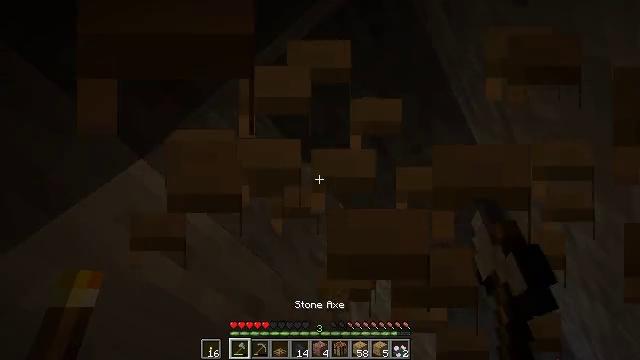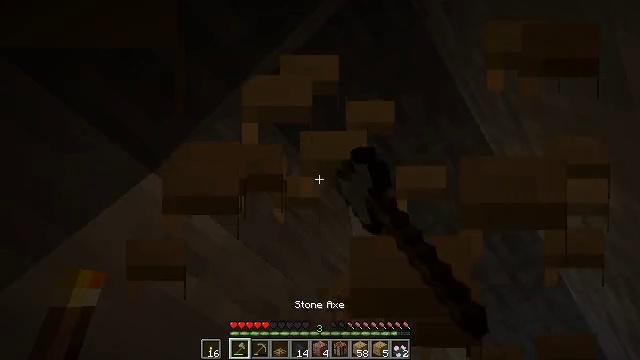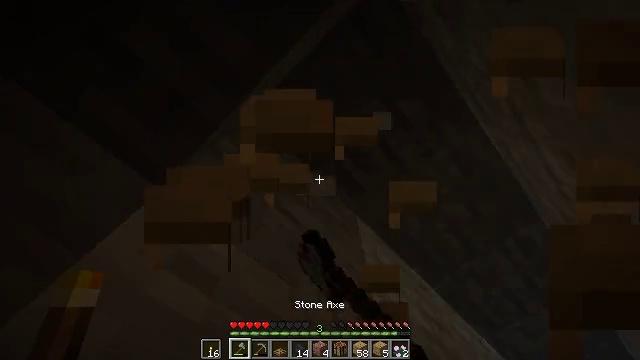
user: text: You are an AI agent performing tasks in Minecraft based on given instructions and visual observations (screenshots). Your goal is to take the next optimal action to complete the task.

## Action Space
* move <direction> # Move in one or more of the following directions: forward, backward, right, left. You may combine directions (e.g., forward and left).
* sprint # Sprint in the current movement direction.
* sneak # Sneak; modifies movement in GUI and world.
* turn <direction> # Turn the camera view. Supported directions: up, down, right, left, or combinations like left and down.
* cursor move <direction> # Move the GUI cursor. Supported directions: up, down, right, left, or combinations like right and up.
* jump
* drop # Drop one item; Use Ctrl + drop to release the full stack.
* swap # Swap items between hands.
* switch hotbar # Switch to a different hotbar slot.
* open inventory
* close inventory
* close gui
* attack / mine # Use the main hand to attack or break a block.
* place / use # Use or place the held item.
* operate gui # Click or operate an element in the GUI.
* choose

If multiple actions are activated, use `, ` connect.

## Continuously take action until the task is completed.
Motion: motion action
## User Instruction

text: Break the oak trapdoor to collect it.
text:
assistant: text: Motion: turn left, attack / mine
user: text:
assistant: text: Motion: turn left and up, attack / mine
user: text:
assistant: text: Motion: attack / mine